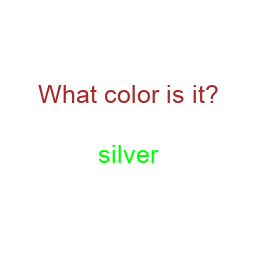
Color: lime
Color name shown: silver
Background color: white
Question text color: brown